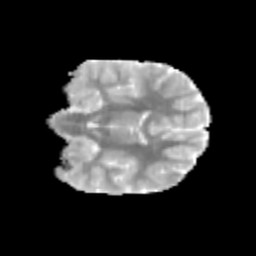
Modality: MD
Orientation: coronal
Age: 9
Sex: female
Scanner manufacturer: siemens
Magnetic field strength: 3 T
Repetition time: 3.8 s
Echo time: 0.07 s